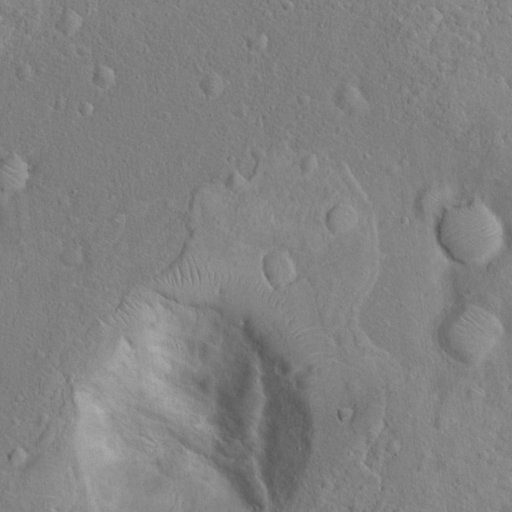
Objects detected: cone